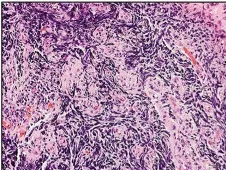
Histological evaluation of NEC and SCC. Hematoxylin and eosin, and immunohistochemical staining of the biopsy (NEC;. E staining.
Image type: pathology (h&e)